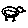
Label: bird